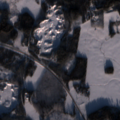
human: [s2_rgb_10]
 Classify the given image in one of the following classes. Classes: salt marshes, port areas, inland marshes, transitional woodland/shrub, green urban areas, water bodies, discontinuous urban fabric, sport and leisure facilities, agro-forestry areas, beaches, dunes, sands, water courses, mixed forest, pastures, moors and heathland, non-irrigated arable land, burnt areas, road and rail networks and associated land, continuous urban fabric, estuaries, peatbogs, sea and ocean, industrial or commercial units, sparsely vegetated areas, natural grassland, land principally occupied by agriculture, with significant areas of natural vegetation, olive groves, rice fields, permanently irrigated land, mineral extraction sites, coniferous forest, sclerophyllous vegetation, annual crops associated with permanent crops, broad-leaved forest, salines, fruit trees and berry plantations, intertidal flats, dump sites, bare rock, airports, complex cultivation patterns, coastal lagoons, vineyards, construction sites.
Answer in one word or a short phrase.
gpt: non-irrigated arable land, land principally occupied by agriculture, with significant areas of natural vegetation, coniferous forest, mixed forest